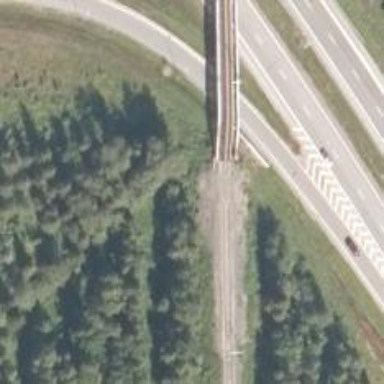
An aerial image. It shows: Bridge carrying railway with continuous electrified contact lines.